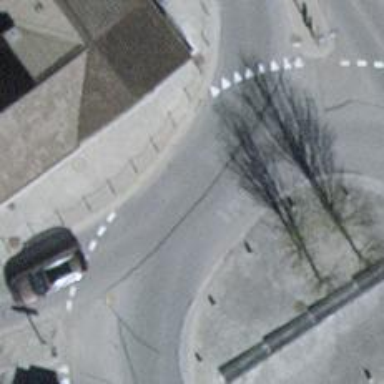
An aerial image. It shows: Primary highway with asphalt surface leading to roundabout.